Question: I am currently doing some java excersises in uni and ive been stuck on this one for about 5 hours now! I am practising For loops and have the loop ask 5 times for a number from 1 to 3. When testing, if I enter an invalid selection it carries on and includes the invalid selection as a zero, I have got an error message working when an invalid input is entered but it still carries on until the loop finishes, I know there is a way to return to the beggining of the selection but I cant figure it out.
I have searched everywhere for a solution but cannot find it! I know it cant be much and I'm not back in uni for a few days so I cant ask the lecturer and I would really like to crack on to the next chapter.
Here is my code (I know its probably a bit scrappy!!), thanks, Rob
'''
import java.util.Scanner;
/* this is s a survey of how 5 people sweeten thier coffee */
class coffee
{
public static void main(String[] args)
{
Scanner input = new Scanner(System.in);
int person, preference, nothing, sugar, sweetner;
String pluralone = "People dont";
String pluraltwo = "People use";
String pluralthree = "People use";
person = 0;
preference = 0;
nothing = 0;
sugar = 0;
sweetner = 0;
for (person = 1; person <= 5; person++)
{
System.out.println("How do you sweeten your coffee");
System.out.println("1. I Don't");
System.out.println("2. With Sweetner");
System.out.println("3. With Sugar");
preference = input.nextInt();
if (preference != 1 && preference != 2 && preference != 3)
System.out.println("Sorry that is not a valid option");
else if (preference == 1)
nothing++;
else if (preference == 1)
sweetner++;
else
sugar++;
}
System.out.println("Survey Report");
System.out.println("#############");
if (nothing < 2)
{
pluralone = "person doesnt";
}
System.out.println(nothing + " " + " " + pluralone + " sweeten thier coffee");
if (sweetner < 2)
{
pluraltwo = "person uses";
}
System.out.println(sweetner + " " + pluraltwo + " " + "sweetner to sweeten thier coffee");
if (sugar < 2)
{
pluralthree = "person uses";
}
System.out.println(sugar + " " + pluralthree + " " + "sugar to sweeten thier coffee ");
}
}
'''

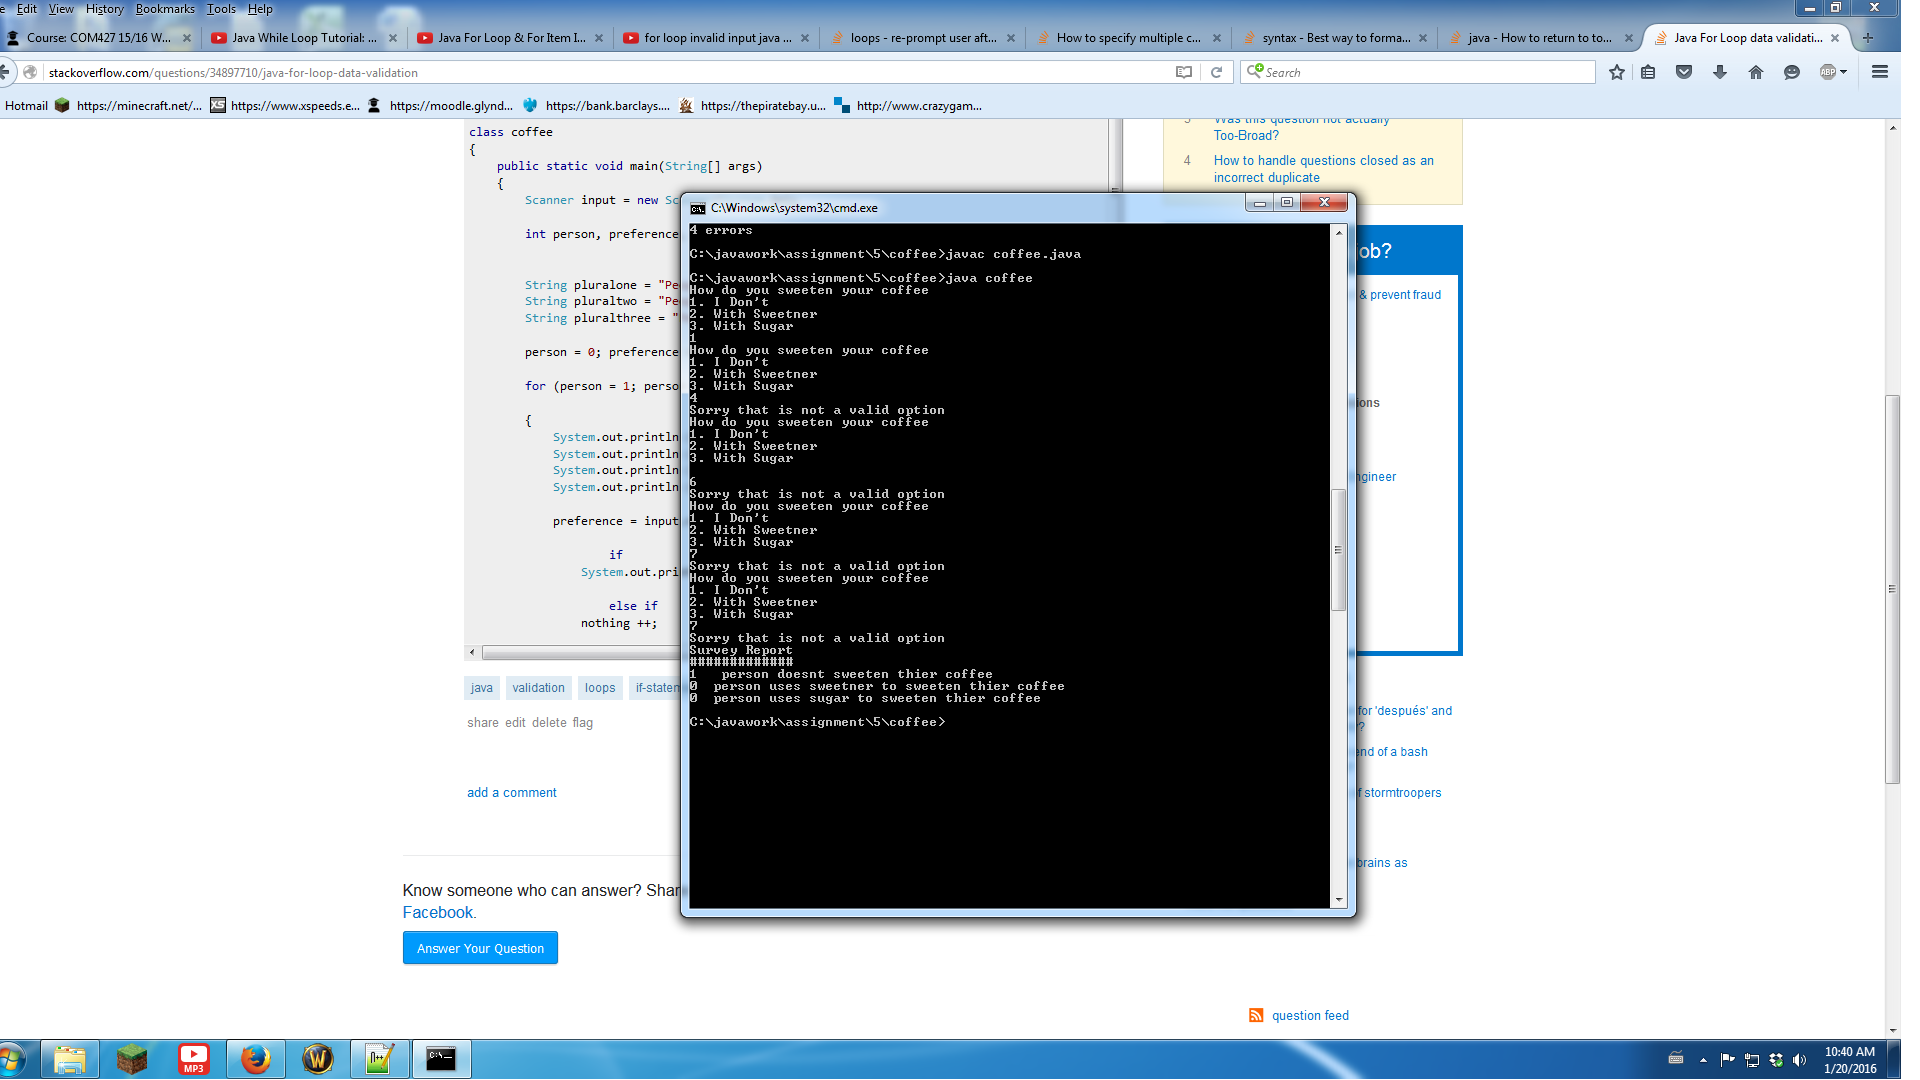
Answer: If you change your for loop to this
'''
for (person = 1; person <= 5; person ++)
{
System.out.println ("How do you sweeten your coffee");
System.out.println ("1. I Don't");
System.out.println ("2. With Sweetner");
System.out.println ("3. With Sugar");
preference = input.nextInt();
while(preference != 1 && preference != 2 && preference != 3) {
System.out.println ("Sorry that is not a valid option");
System.out.println ("How do you sweeten your coffee");
System.out.println ("1. I Don't");
System.out.println ("2. With Sweetner");
System.out.println ("3. With Sugar");
preference = input.nextInt();
}
if(preference == 1) {
nothing ++;
} else if(preference == 2) {
sweetner ++;
} else if(preference == 3) {
sugar ++;
}
}
'''
This will fix it